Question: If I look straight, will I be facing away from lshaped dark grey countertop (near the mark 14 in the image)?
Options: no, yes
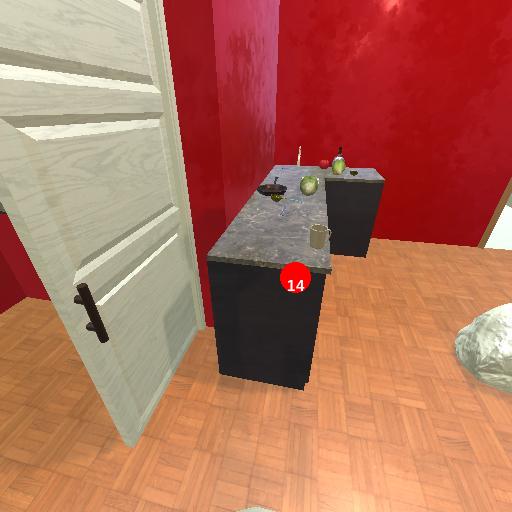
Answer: no